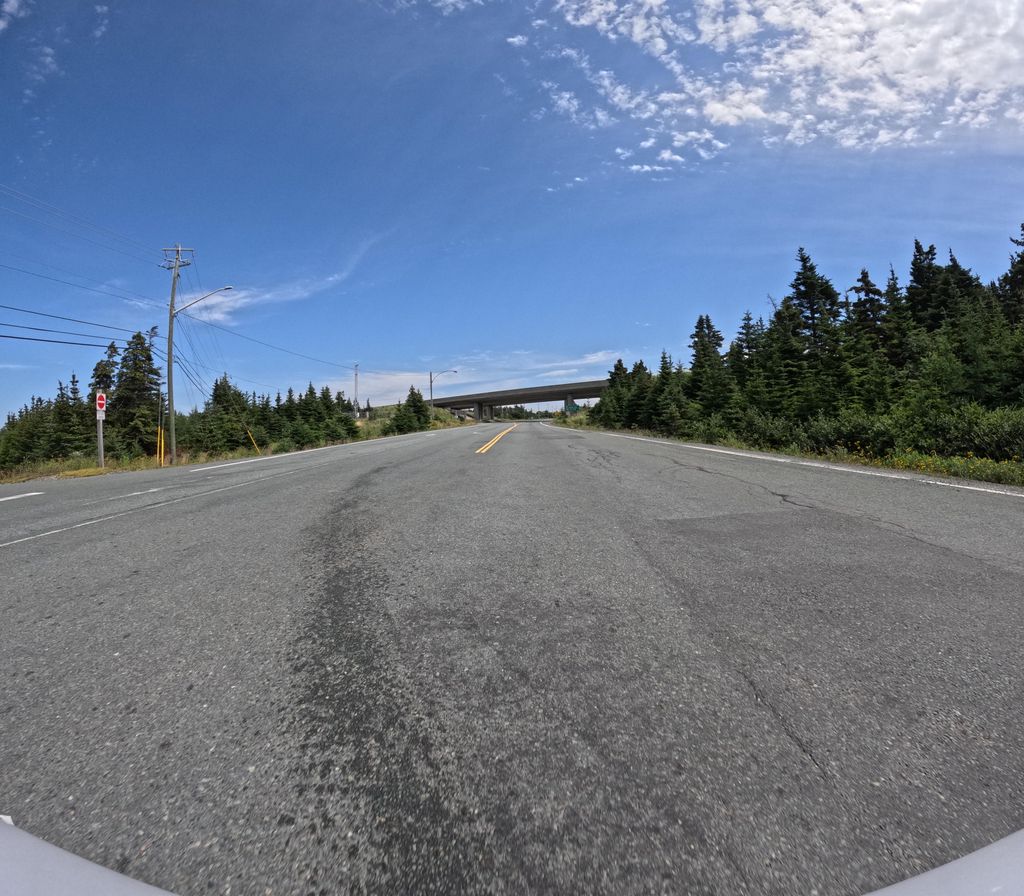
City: st_johns